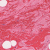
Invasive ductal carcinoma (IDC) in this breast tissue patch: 0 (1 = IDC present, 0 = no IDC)